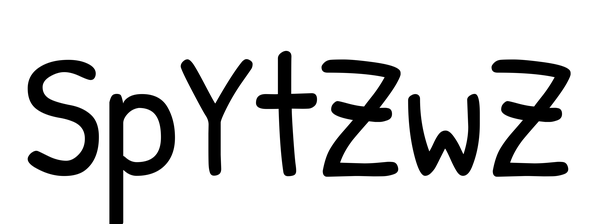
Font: PatrickHand-Regular